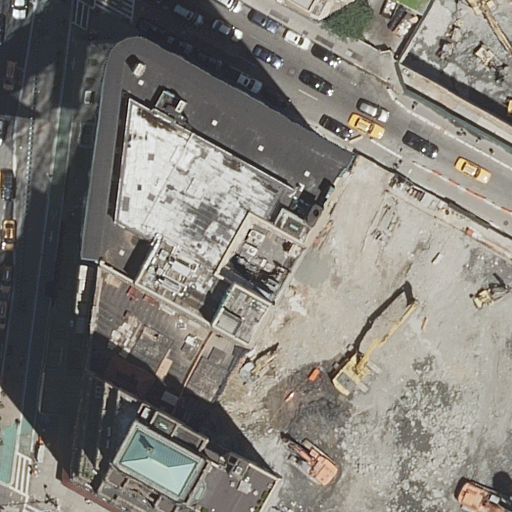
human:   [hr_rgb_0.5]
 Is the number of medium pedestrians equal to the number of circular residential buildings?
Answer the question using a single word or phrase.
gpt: yes

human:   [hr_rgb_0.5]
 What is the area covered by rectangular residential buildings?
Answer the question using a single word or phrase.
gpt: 768m2

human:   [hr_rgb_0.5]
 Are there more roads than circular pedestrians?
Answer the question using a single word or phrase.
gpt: yes

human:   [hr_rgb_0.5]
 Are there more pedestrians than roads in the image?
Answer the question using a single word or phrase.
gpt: no

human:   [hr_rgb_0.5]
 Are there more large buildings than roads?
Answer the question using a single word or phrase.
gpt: no

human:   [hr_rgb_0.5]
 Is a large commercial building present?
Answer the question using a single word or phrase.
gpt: no

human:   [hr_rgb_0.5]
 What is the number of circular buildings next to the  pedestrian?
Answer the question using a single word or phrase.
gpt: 0

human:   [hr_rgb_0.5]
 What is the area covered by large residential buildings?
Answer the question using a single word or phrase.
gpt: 6125m2

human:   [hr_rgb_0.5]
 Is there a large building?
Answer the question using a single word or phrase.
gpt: yes

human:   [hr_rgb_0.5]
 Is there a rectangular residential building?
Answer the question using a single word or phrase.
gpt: yes

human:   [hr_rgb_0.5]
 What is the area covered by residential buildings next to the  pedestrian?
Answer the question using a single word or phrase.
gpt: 6266m2

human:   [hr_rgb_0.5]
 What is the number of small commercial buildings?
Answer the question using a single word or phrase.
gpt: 0

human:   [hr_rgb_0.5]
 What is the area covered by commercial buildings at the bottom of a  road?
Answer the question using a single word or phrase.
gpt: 0m2

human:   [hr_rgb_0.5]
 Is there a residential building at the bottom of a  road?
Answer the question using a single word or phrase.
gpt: yes

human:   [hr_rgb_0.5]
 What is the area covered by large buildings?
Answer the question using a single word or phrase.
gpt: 6125m2

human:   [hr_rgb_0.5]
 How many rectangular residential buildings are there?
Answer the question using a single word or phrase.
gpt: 2

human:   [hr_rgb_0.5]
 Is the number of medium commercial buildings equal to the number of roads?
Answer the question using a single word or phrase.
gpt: no

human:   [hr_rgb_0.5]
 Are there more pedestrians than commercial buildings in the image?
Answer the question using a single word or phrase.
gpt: yes

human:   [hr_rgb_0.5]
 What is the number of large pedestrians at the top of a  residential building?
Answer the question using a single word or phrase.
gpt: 0

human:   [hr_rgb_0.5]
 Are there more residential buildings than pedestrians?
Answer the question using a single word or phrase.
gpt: yes

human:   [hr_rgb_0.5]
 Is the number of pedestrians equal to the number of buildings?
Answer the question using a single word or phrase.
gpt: no

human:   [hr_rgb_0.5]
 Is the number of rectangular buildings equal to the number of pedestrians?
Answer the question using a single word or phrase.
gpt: no

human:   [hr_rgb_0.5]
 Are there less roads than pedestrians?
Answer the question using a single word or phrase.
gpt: no

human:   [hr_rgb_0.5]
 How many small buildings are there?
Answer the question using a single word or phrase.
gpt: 1

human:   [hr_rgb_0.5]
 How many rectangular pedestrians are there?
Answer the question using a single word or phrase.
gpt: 1

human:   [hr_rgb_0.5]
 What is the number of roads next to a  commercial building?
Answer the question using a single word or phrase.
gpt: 0

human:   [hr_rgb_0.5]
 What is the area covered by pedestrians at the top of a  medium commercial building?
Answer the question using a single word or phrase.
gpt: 0m2

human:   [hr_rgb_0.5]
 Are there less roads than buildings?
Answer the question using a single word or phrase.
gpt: yes

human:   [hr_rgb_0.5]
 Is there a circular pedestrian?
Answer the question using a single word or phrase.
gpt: no

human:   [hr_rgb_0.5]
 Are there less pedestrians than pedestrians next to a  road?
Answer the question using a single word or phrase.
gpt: no

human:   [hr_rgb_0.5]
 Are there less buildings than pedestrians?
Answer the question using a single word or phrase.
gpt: no

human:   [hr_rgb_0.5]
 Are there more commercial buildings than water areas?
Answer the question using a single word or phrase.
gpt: no

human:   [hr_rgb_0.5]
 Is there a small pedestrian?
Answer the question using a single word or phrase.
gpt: yes

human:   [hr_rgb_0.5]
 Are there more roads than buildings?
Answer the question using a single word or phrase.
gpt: no

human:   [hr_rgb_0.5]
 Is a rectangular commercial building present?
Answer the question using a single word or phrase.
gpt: no

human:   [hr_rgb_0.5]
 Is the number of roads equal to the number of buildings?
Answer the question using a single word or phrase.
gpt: no